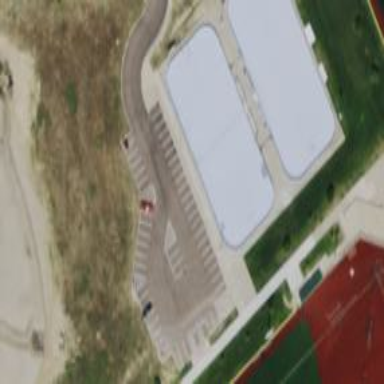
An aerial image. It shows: Hockey pitch for sports and leisure activities.